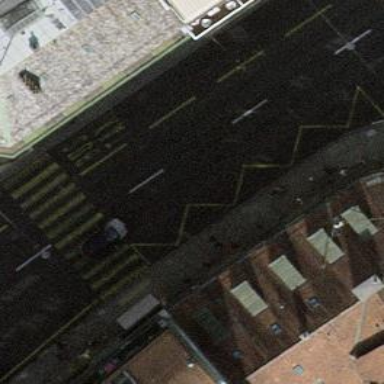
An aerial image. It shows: Bus stop for trolleybuses with designated stop position.